Field crop: tomato
Growth stage: 2
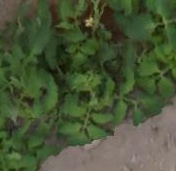
Species: tomato